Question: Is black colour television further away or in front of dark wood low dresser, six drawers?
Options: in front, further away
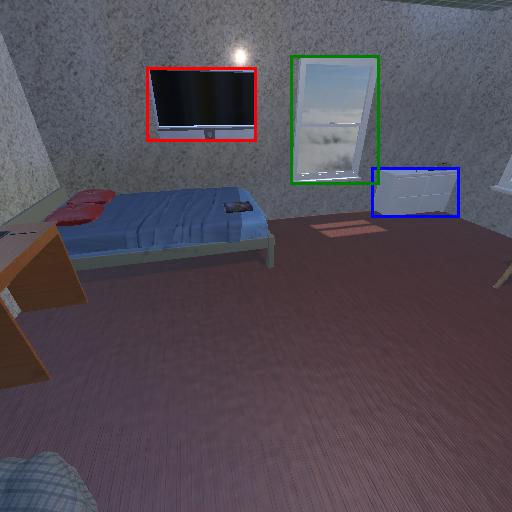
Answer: in front